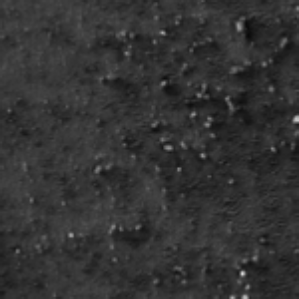
Label: frost